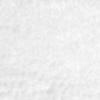
Label: no_change